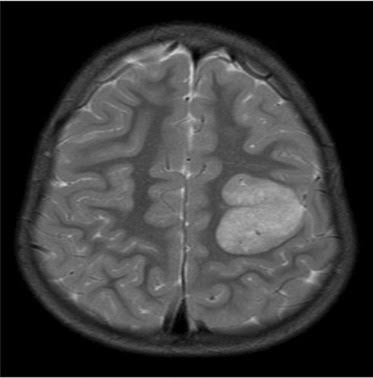
Label: glioma